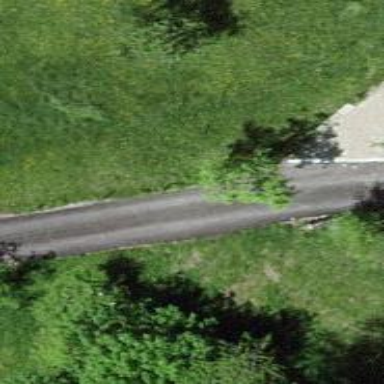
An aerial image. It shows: Service road with paved surface.